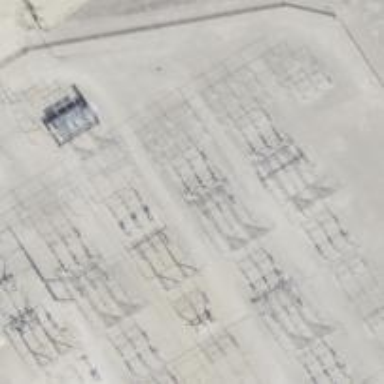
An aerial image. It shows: Switch for power supply.